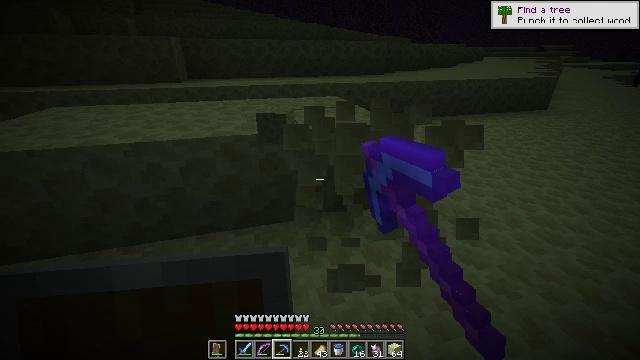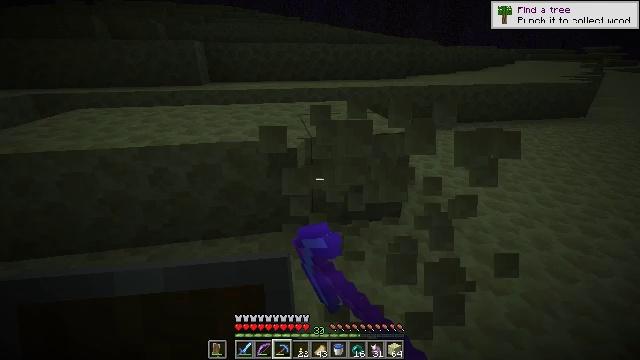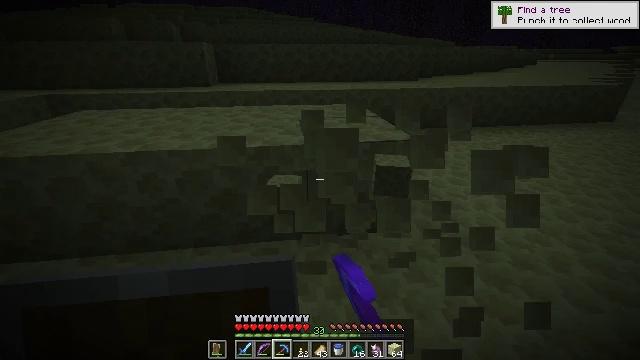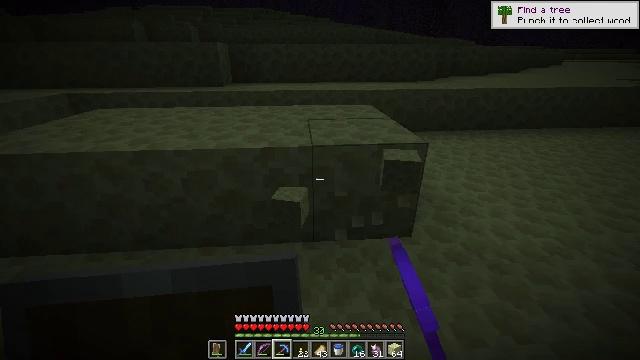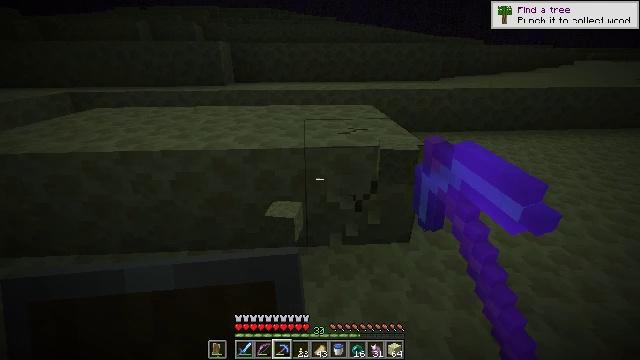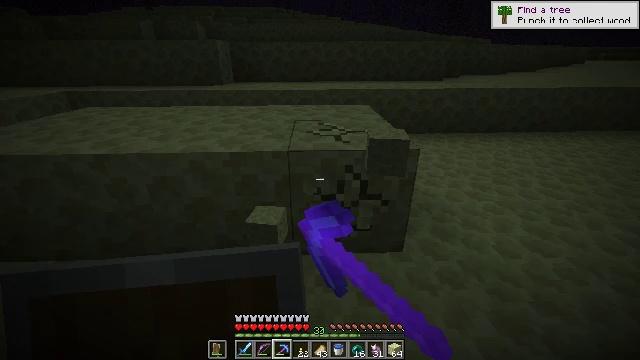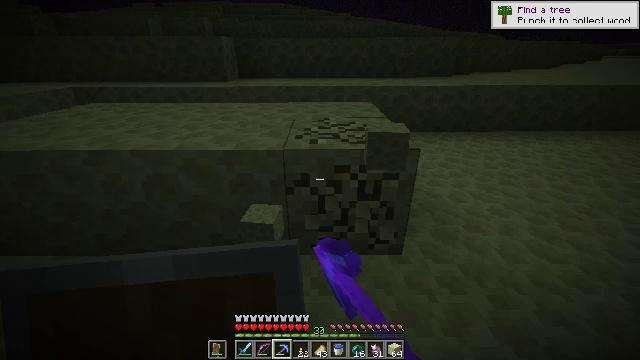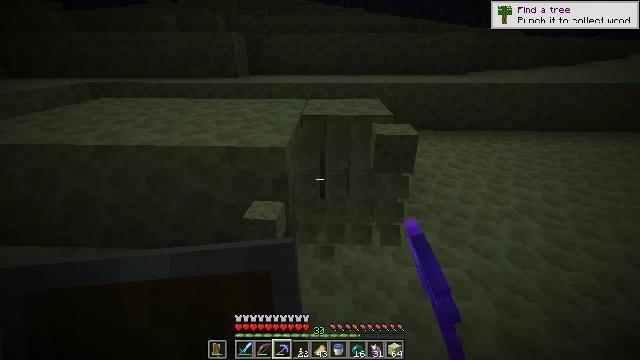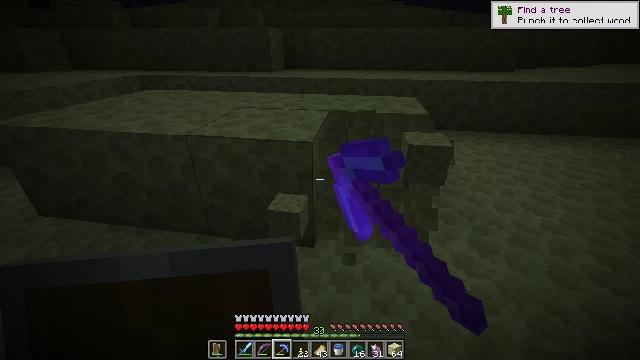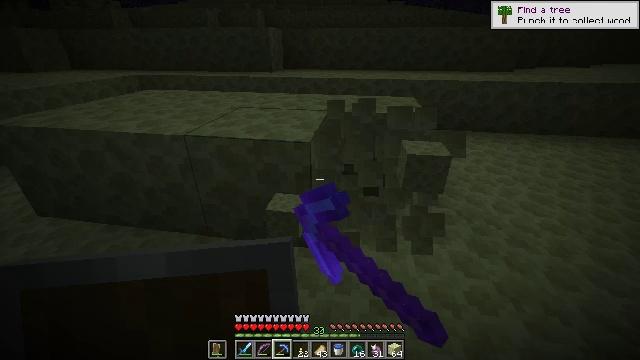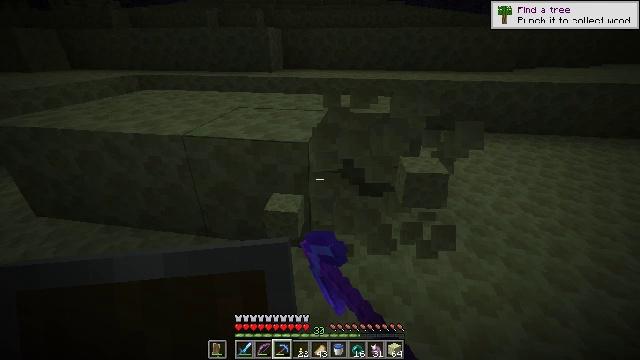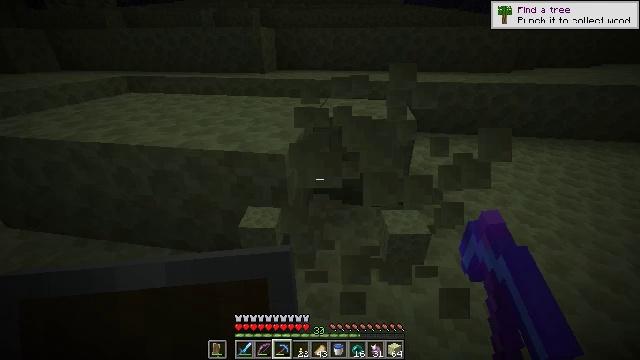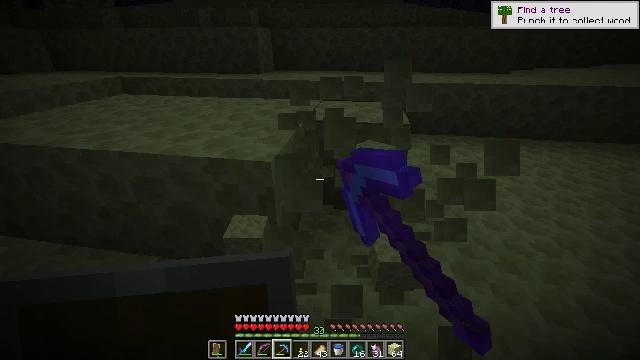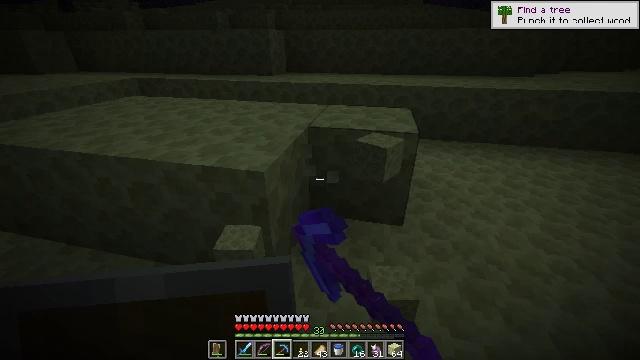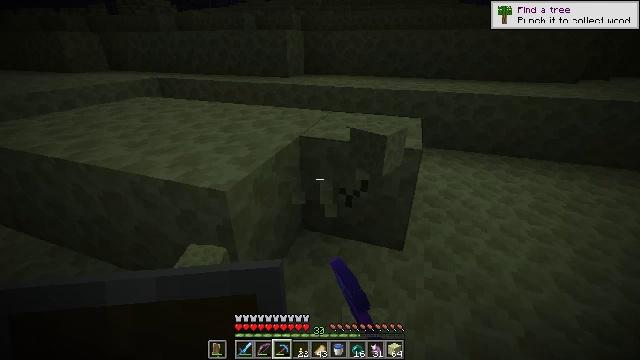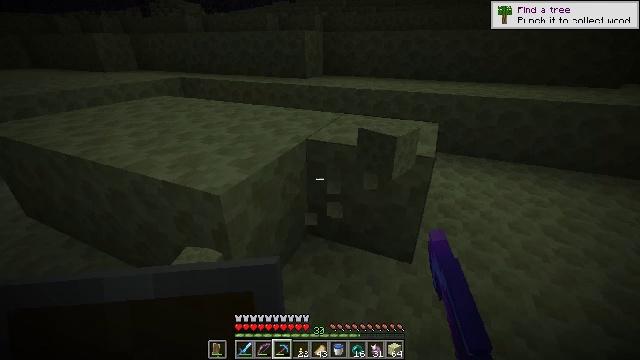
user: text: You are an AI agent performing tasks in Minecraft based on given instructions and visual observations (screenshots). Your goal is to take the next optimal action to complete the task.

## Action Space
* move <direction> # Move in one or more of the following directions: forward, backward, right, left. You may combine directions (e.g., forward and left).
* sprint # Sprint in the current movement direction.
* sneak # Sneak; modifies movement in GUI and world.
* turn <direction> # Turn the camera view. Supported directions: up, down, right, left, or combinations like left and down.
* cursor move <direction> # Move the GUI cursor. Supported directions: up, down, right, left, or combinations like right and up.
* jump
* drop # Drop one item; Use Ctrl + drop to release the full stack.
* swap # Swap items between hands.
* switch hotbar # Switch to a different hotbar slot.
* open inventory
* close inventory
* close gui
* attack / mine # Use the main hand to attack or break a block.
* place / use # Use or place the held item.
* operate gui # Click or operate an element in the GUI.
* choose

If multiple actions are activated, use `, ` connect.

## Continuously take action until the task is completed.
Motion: motion action
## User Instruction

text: Mine the end stone in the End dimension.
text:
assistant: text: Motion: move forward and move right, turn left, attack / mine
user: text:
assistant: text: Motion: move forward and move right, turn left, attack / mine
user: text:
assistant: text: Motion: move forward and move right, turn left, attack / mine
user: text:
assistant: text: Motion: move forward and move right, turn left, attack / mine
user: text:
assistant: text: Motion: turn left, attack / mine
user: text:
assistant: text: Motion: turn left, attack / mine
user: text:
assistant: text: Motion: turn left, attack / mine
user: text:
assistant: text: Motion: turn left, attack / mine
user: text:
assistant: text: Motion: attack / mine
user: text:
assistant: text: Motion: move forward and move right, attack / mine
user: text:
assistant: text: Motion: move forward and move right, attack / mine
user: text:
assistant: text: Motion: move forward and move right, attack / mine
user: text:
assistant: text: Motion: move forward and move right, turn left, attack / mine
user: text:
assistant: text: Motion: move forward and move right, turn left, attack / mine
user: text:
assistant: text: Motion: move forward and move right, turn left, attack / mine
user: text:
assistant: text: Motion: move forward and move right, turn left, attack / mine
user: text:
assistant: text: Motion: move right, attack / mine
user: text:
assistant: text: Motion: turn left, attack / mine
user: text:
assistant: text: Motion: attack / mine
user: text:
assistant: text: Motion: move right, turn left, attack / mine
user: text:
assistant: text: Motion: move right, turn left, attack / mine
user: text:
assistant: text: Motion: move right, turn left, attack / mine
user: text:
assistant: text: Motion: move forward and move right, turn left, attack / mine
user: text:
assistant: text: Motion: move forward and move right, turn left, attack / mine
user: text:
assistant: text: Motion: move forward and move right, attack / mine
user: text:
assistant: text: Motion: move forward and move right, attack / mine
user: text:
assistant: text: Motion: move right, turn left, attack / mine
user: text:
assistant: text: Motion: turn left, attack / mine
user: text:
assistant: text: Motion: turn left, attack / mine
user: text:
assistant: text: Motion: turn left, attack / mine